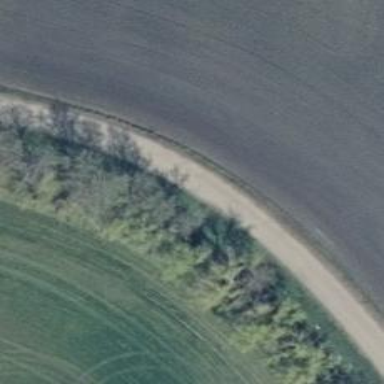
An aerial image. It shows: Row of deciduous broadleaved trees.